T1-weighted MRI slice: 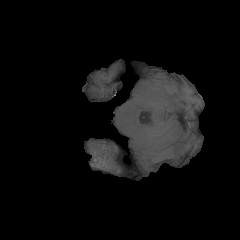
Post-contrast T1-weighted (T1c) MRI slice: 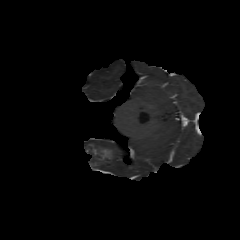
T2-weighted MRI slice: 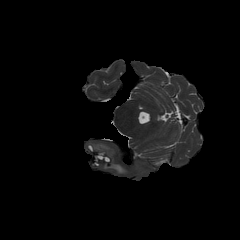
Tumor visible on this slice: yes